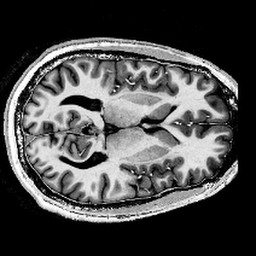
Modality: T1w
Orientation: axial
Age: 31
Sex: male
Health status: healthy
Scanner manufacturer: siemens
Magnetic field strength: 9.4 T
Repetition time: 6 s
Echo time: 0.003 s